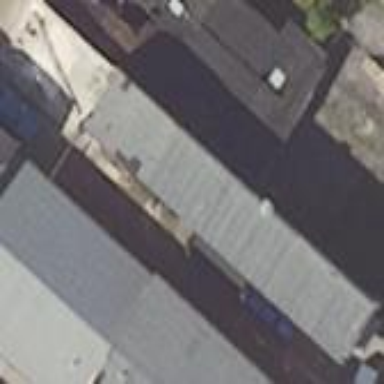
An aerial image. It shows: Group of garages.